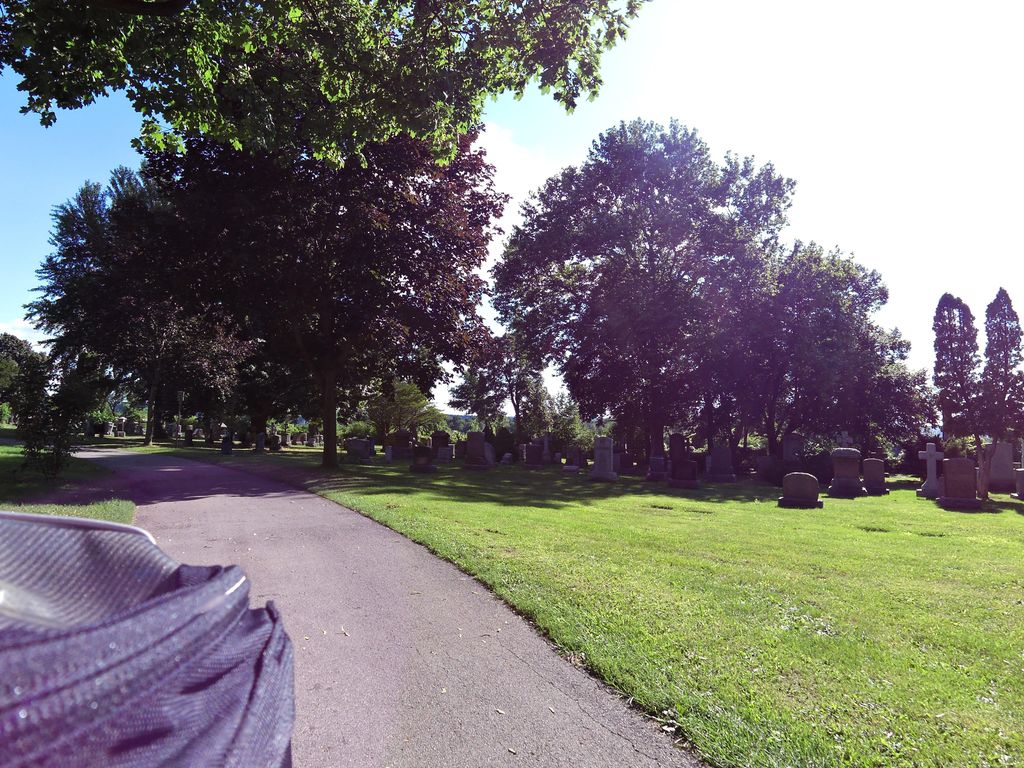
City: hamilton